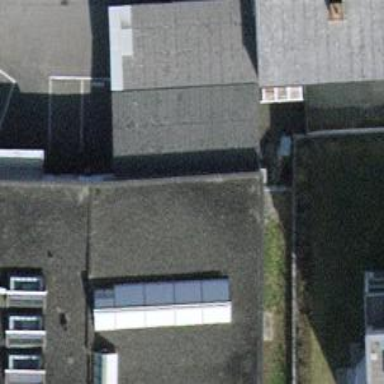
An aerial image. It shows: View of roof of building.